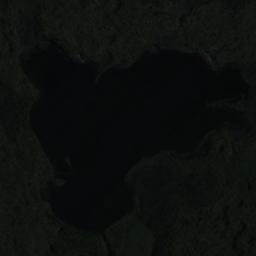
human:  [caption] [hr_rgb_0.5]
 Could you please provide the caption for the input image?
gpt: An irregularly shaped blue lake surrounded by green forest .

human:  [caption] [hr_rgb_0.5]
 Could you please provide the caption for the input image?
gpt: There are many trees around the lake .

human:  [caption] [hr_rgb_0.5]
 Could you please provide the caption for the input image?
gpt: The lake is very blue .

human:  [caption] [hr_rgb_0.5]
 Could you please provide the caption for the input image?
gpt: The lake has deep blue water .

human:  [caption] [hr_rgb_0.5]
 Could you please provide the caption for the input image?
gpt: It is a lake shaped irregularly .